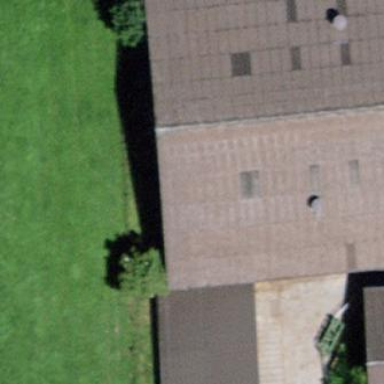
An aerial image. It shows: Barn.